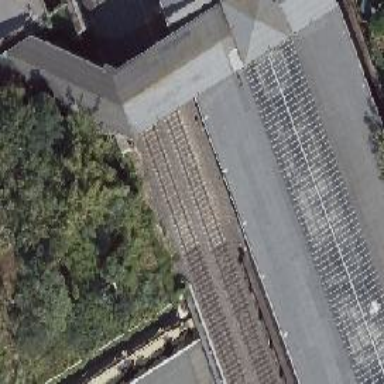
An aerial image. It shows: Railway milestone.